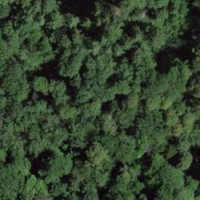
EUNIS habitat code: 41
Species observed at this site:
Carpinus betulus